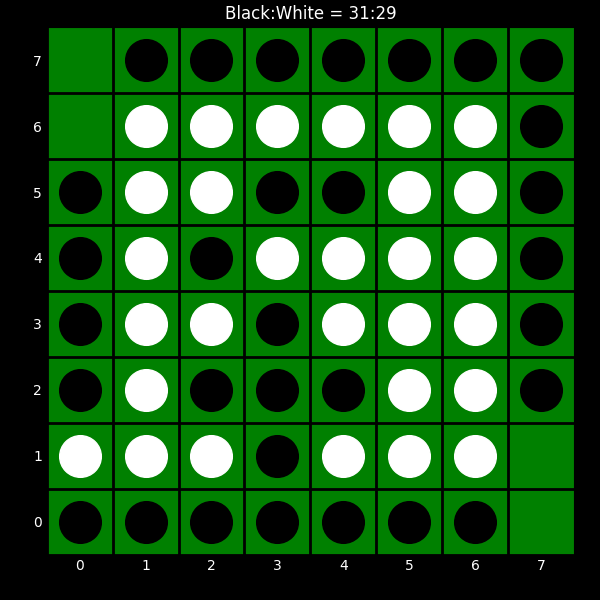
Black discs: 31
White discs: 29